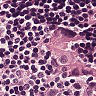
Metastatic tissue present: yes